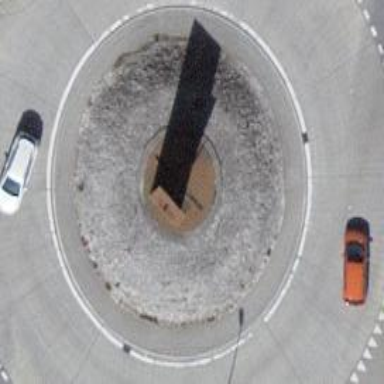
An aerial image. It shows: Roundabout on primary highway with concrete surface.